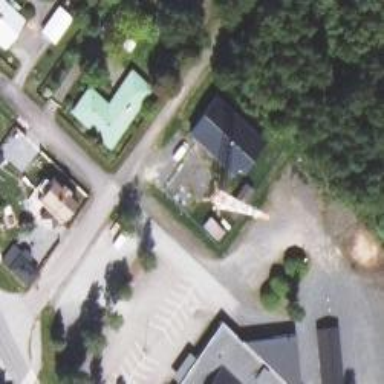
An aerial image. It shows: Mast structure.